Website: bh-photo
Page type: address-validator
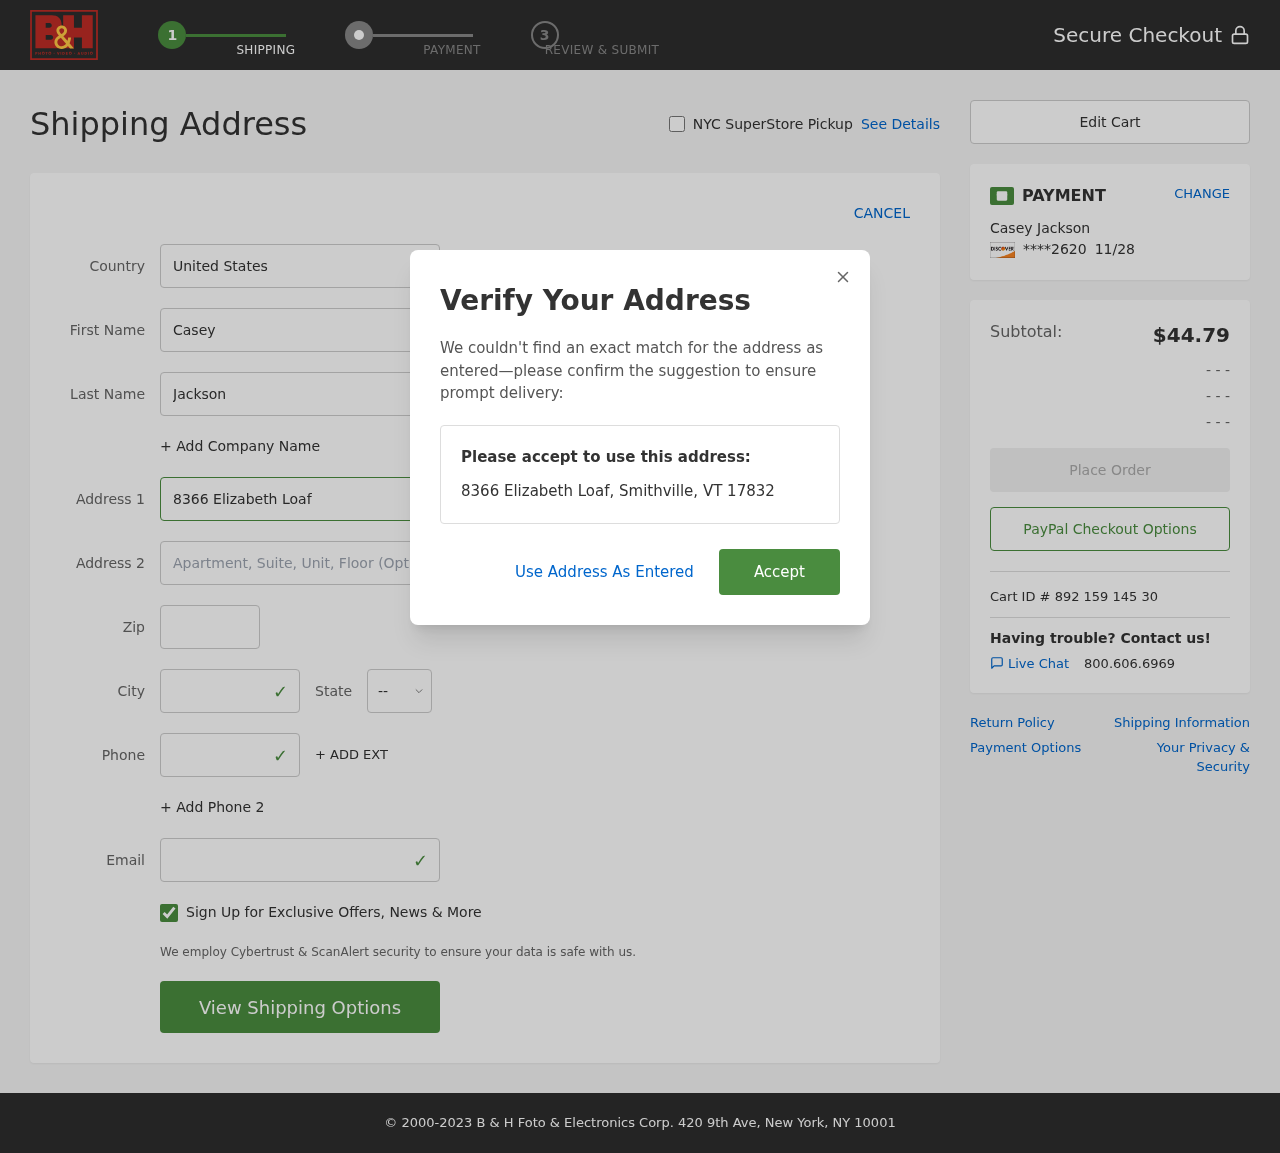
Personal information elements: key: PII_CARD_EXPIRY
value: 11/28
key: PII_CARD_LAST4
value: ****2620
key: PII_CITY
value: Smithville
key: PII_COUNTRY
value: United States
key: PII_EMAIL
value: casey_jackson@yahoo.com
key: PII_FIRSTNAME
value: Casey
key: PII_FULLNAME
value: Casey Jackson
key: PII_LASTNAME
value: Jackson
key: PII_PHONE
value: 2884079030
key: PII_POSTCODE
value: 17832
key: PII_STATE_ABBR
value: VT
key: PII_STREET
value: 8366 Elizabeth Loaf
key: PII_CITY_STATE_ZIP
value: Smithville, VT 17832
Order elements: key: ORDER_SUBTOTAL
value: $44.79
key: ORDER_ID
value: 892 159 145 30